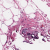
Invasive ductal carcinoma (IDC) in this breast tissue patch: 0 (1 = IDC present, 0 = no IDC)